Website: ulta-beauty
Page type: address-validator
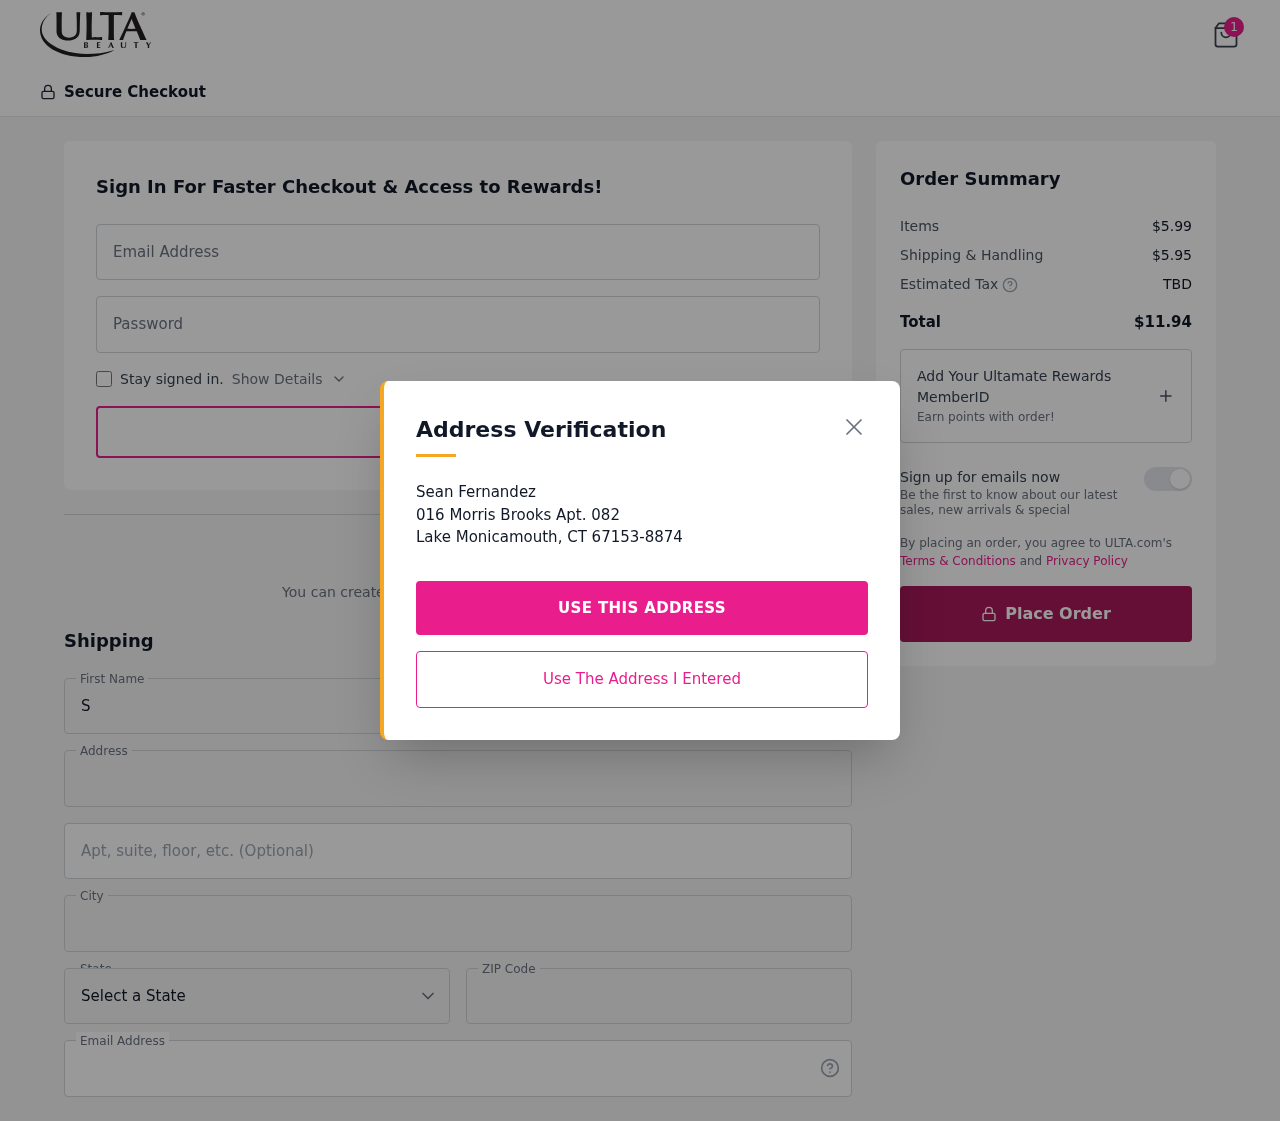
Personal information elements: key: PII_CITY
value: Lake Monicamouth
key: PII_EMAIL
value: sean_fernandez@yahoo.com
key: PII_FIRSTNAME
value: Sean
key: PII_LASTNAME
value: Fernandez
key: PII_POSTCODE
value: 67153
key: PII_STATE_ABBR
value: CT
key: PII_STREET
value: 016 Morris Brooks Apt. 082
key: PII_STREET2
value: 016 Morris Brooks Apt. 082
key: PII_FULLNAME2
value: Sean Fernandez
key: PII_CITY2
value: Lake Monicamouth
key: PII_STATE_ABBR2
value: CT
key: PII_POSTCODE_FULL
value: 67153
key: PII_POSTCODE_EXT
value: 8874
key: PII_LOCATION17_POSTCODE_EXT
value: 6715
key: PII_POSTCODE_NUMERIC
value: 67153
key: PII_POSTCODE_EXT_NUMERIC
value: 8874
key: PII_LOCATION17_POSTCODE_EXT_NUMERIC
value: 6715
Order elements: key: ORDER_NUM_ITEMS
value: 1
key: ORDER_SUBTOTAL
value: $5.99
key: ORDER_SHIPPING_COST
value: $5.95
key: ORDER_TOTAL
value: $11.94